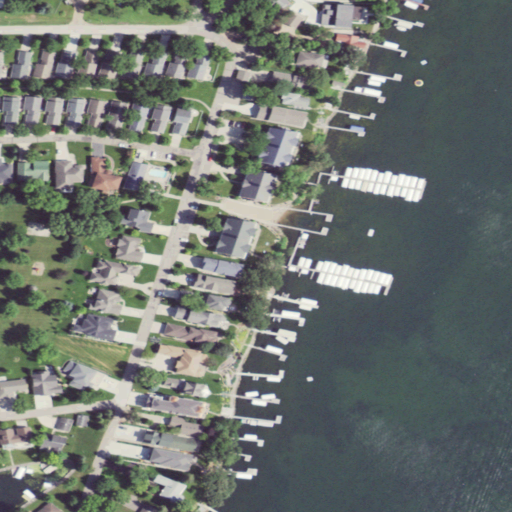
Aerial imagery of beach in Iowa named Estherville Beach containing open water, low intensity development, medium intensity development, open development, herbaceous wetlands, high intensity development, grassland, and mixed forest